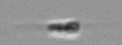
Label: flagellate_morphotype3